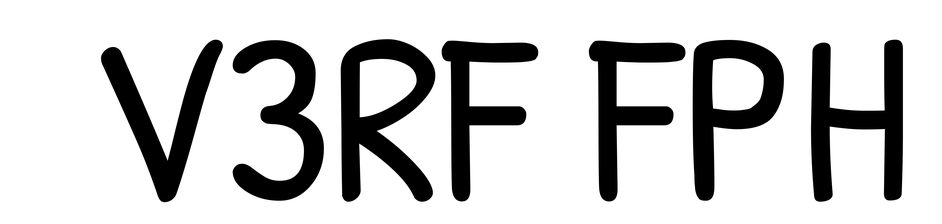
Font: PatrickHand-Regular